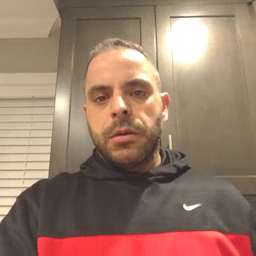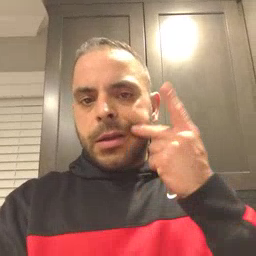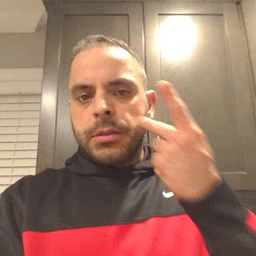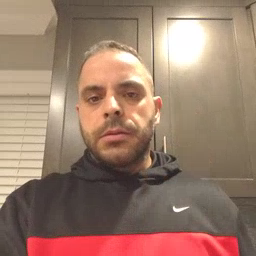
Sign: kitty